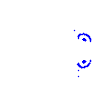
Particle: pion